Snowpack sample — Snodgrass Mountain, Crested Butte, Colorado (2/4/25, 12:06 PM MST)
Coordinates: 38.923, -106.968
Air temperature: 35 °F
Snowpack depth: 80 cm
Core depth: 70 cm
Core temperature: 32 °F
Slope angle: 14°, slope face: 78°
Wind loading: low
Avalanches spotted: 0
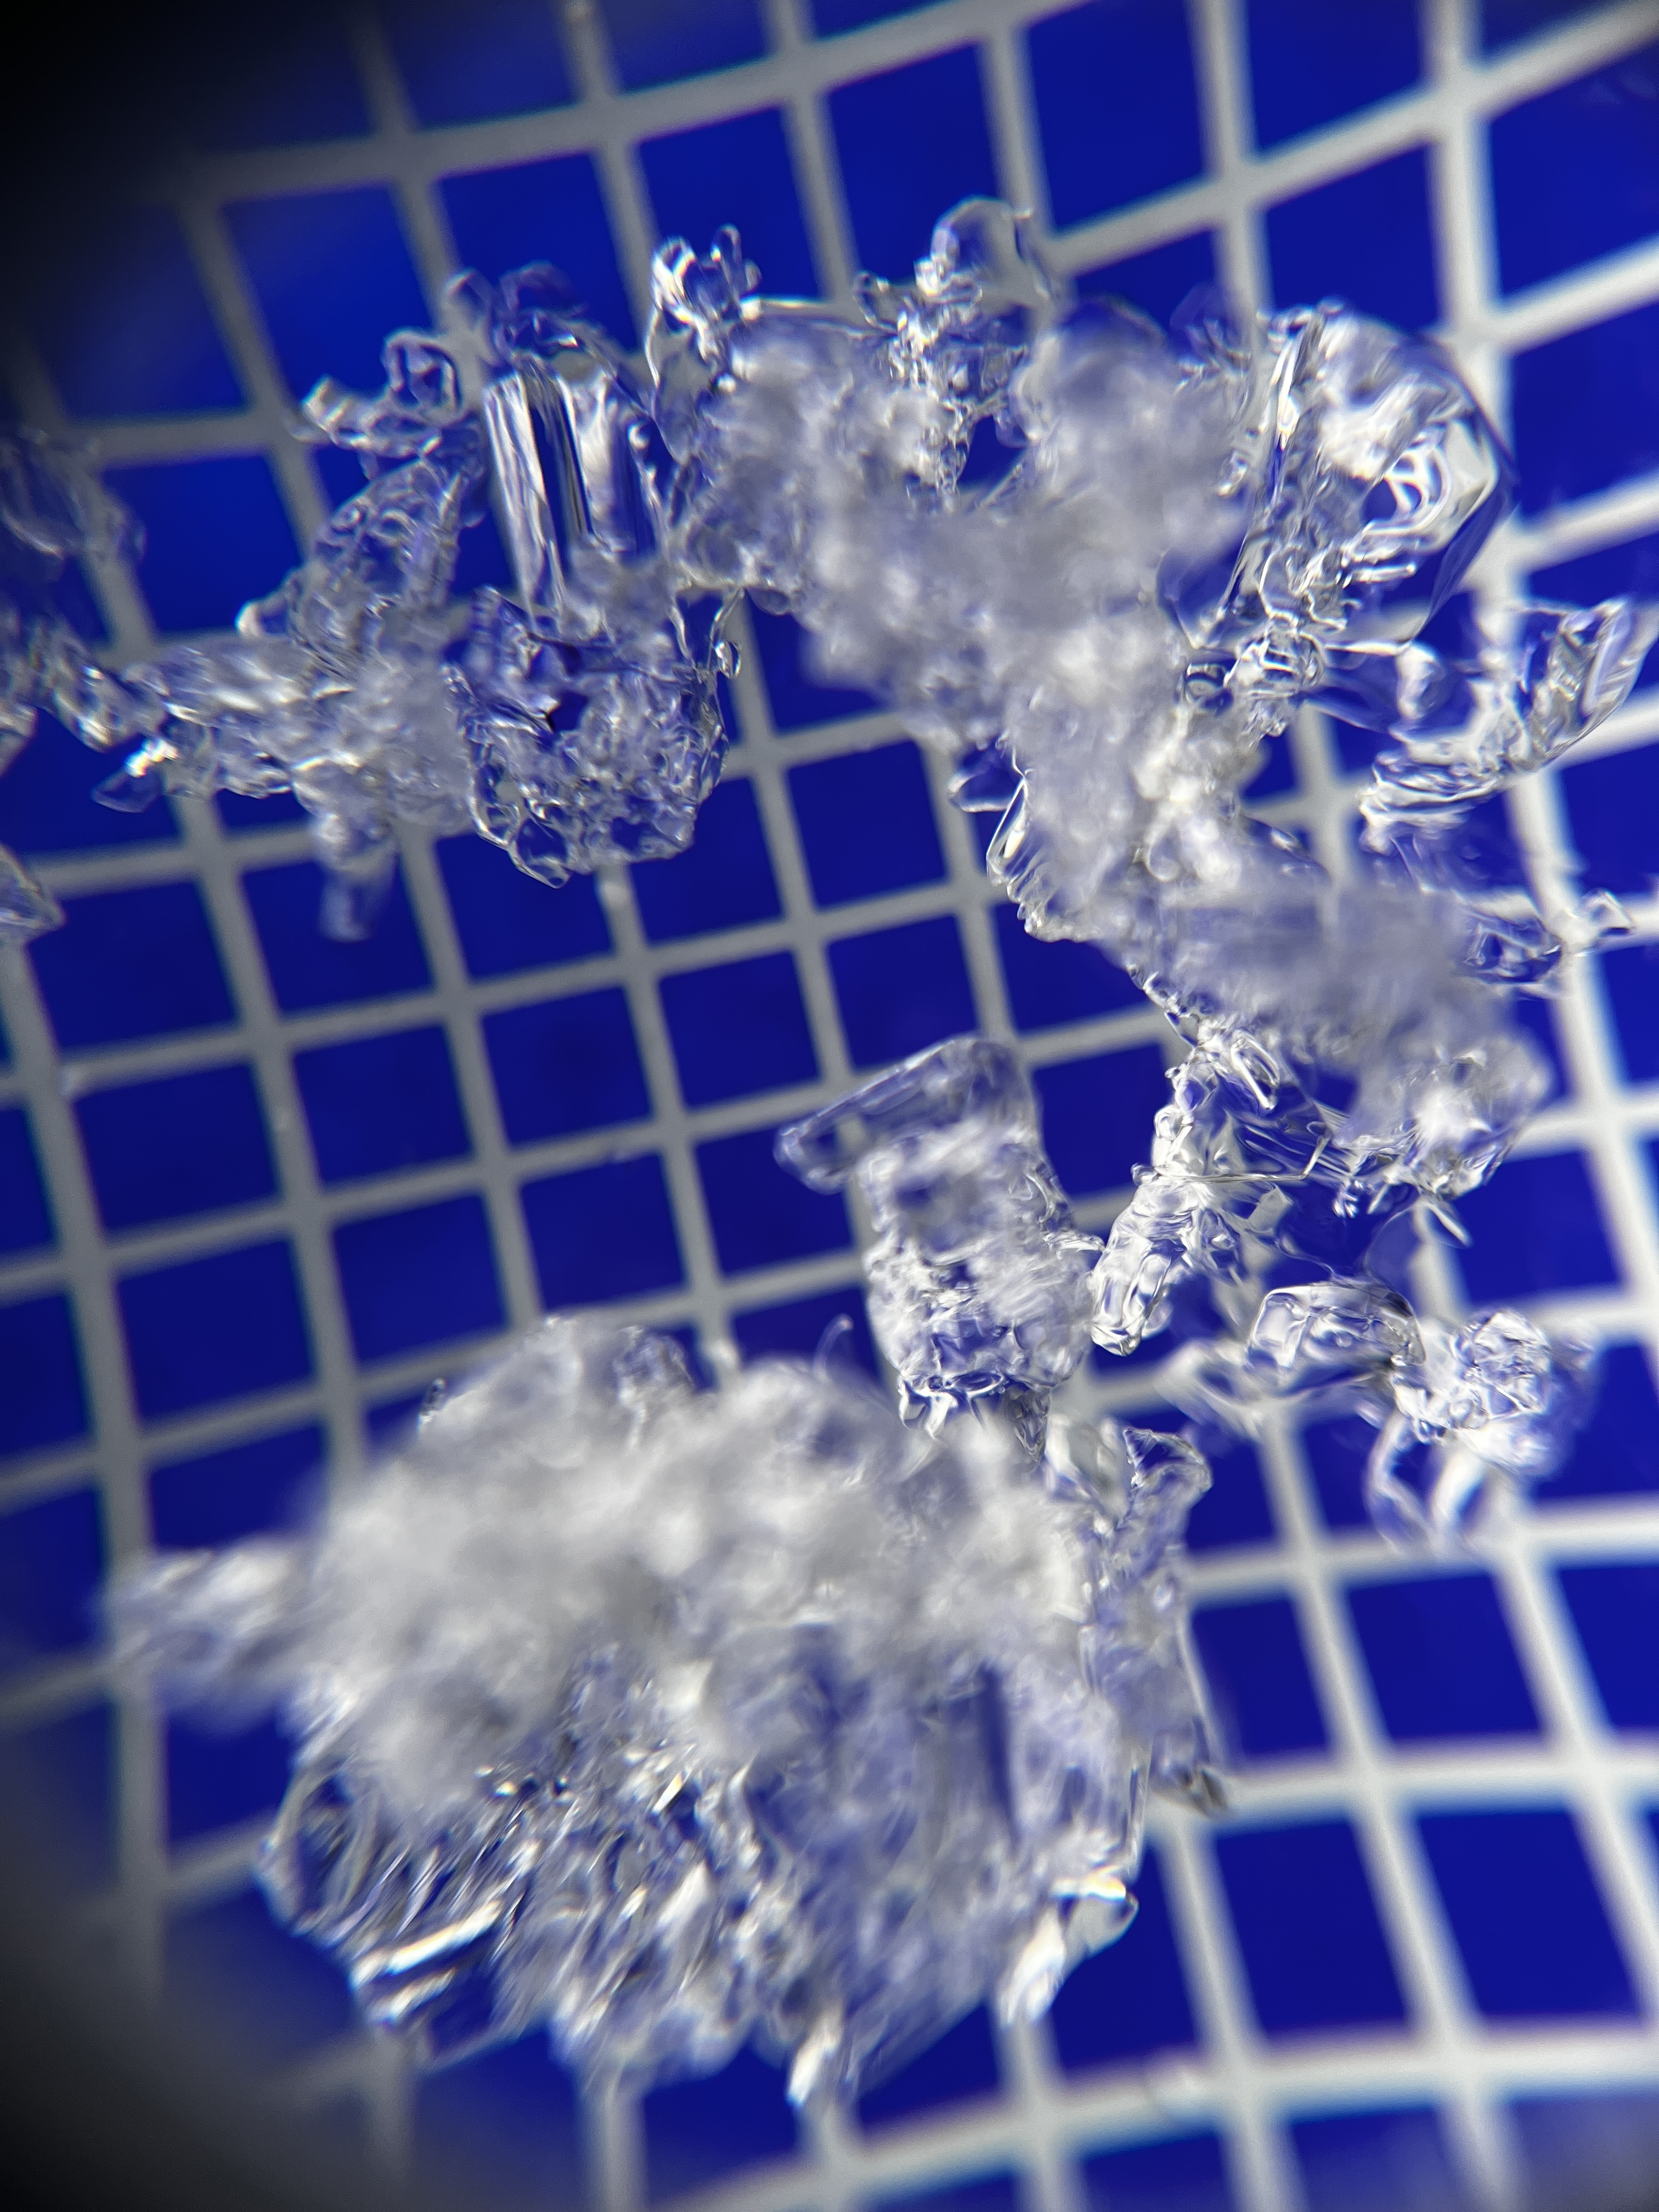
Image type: magnified_profile
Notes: No avalanches nearby, unusually warm weather for the last month reported by residents, Collected 25 yards from treeline